Field crop: maize
Growth stage: 1
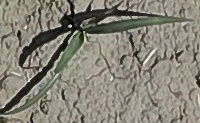
Species: sorghum